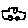
Label: car